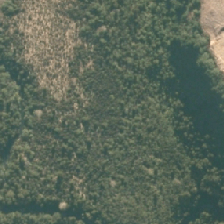
Land cover: herbaceous_freshwater_vege